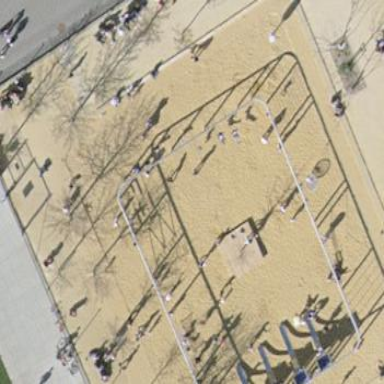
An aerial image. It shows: Sandpit at the playground.